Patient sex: M
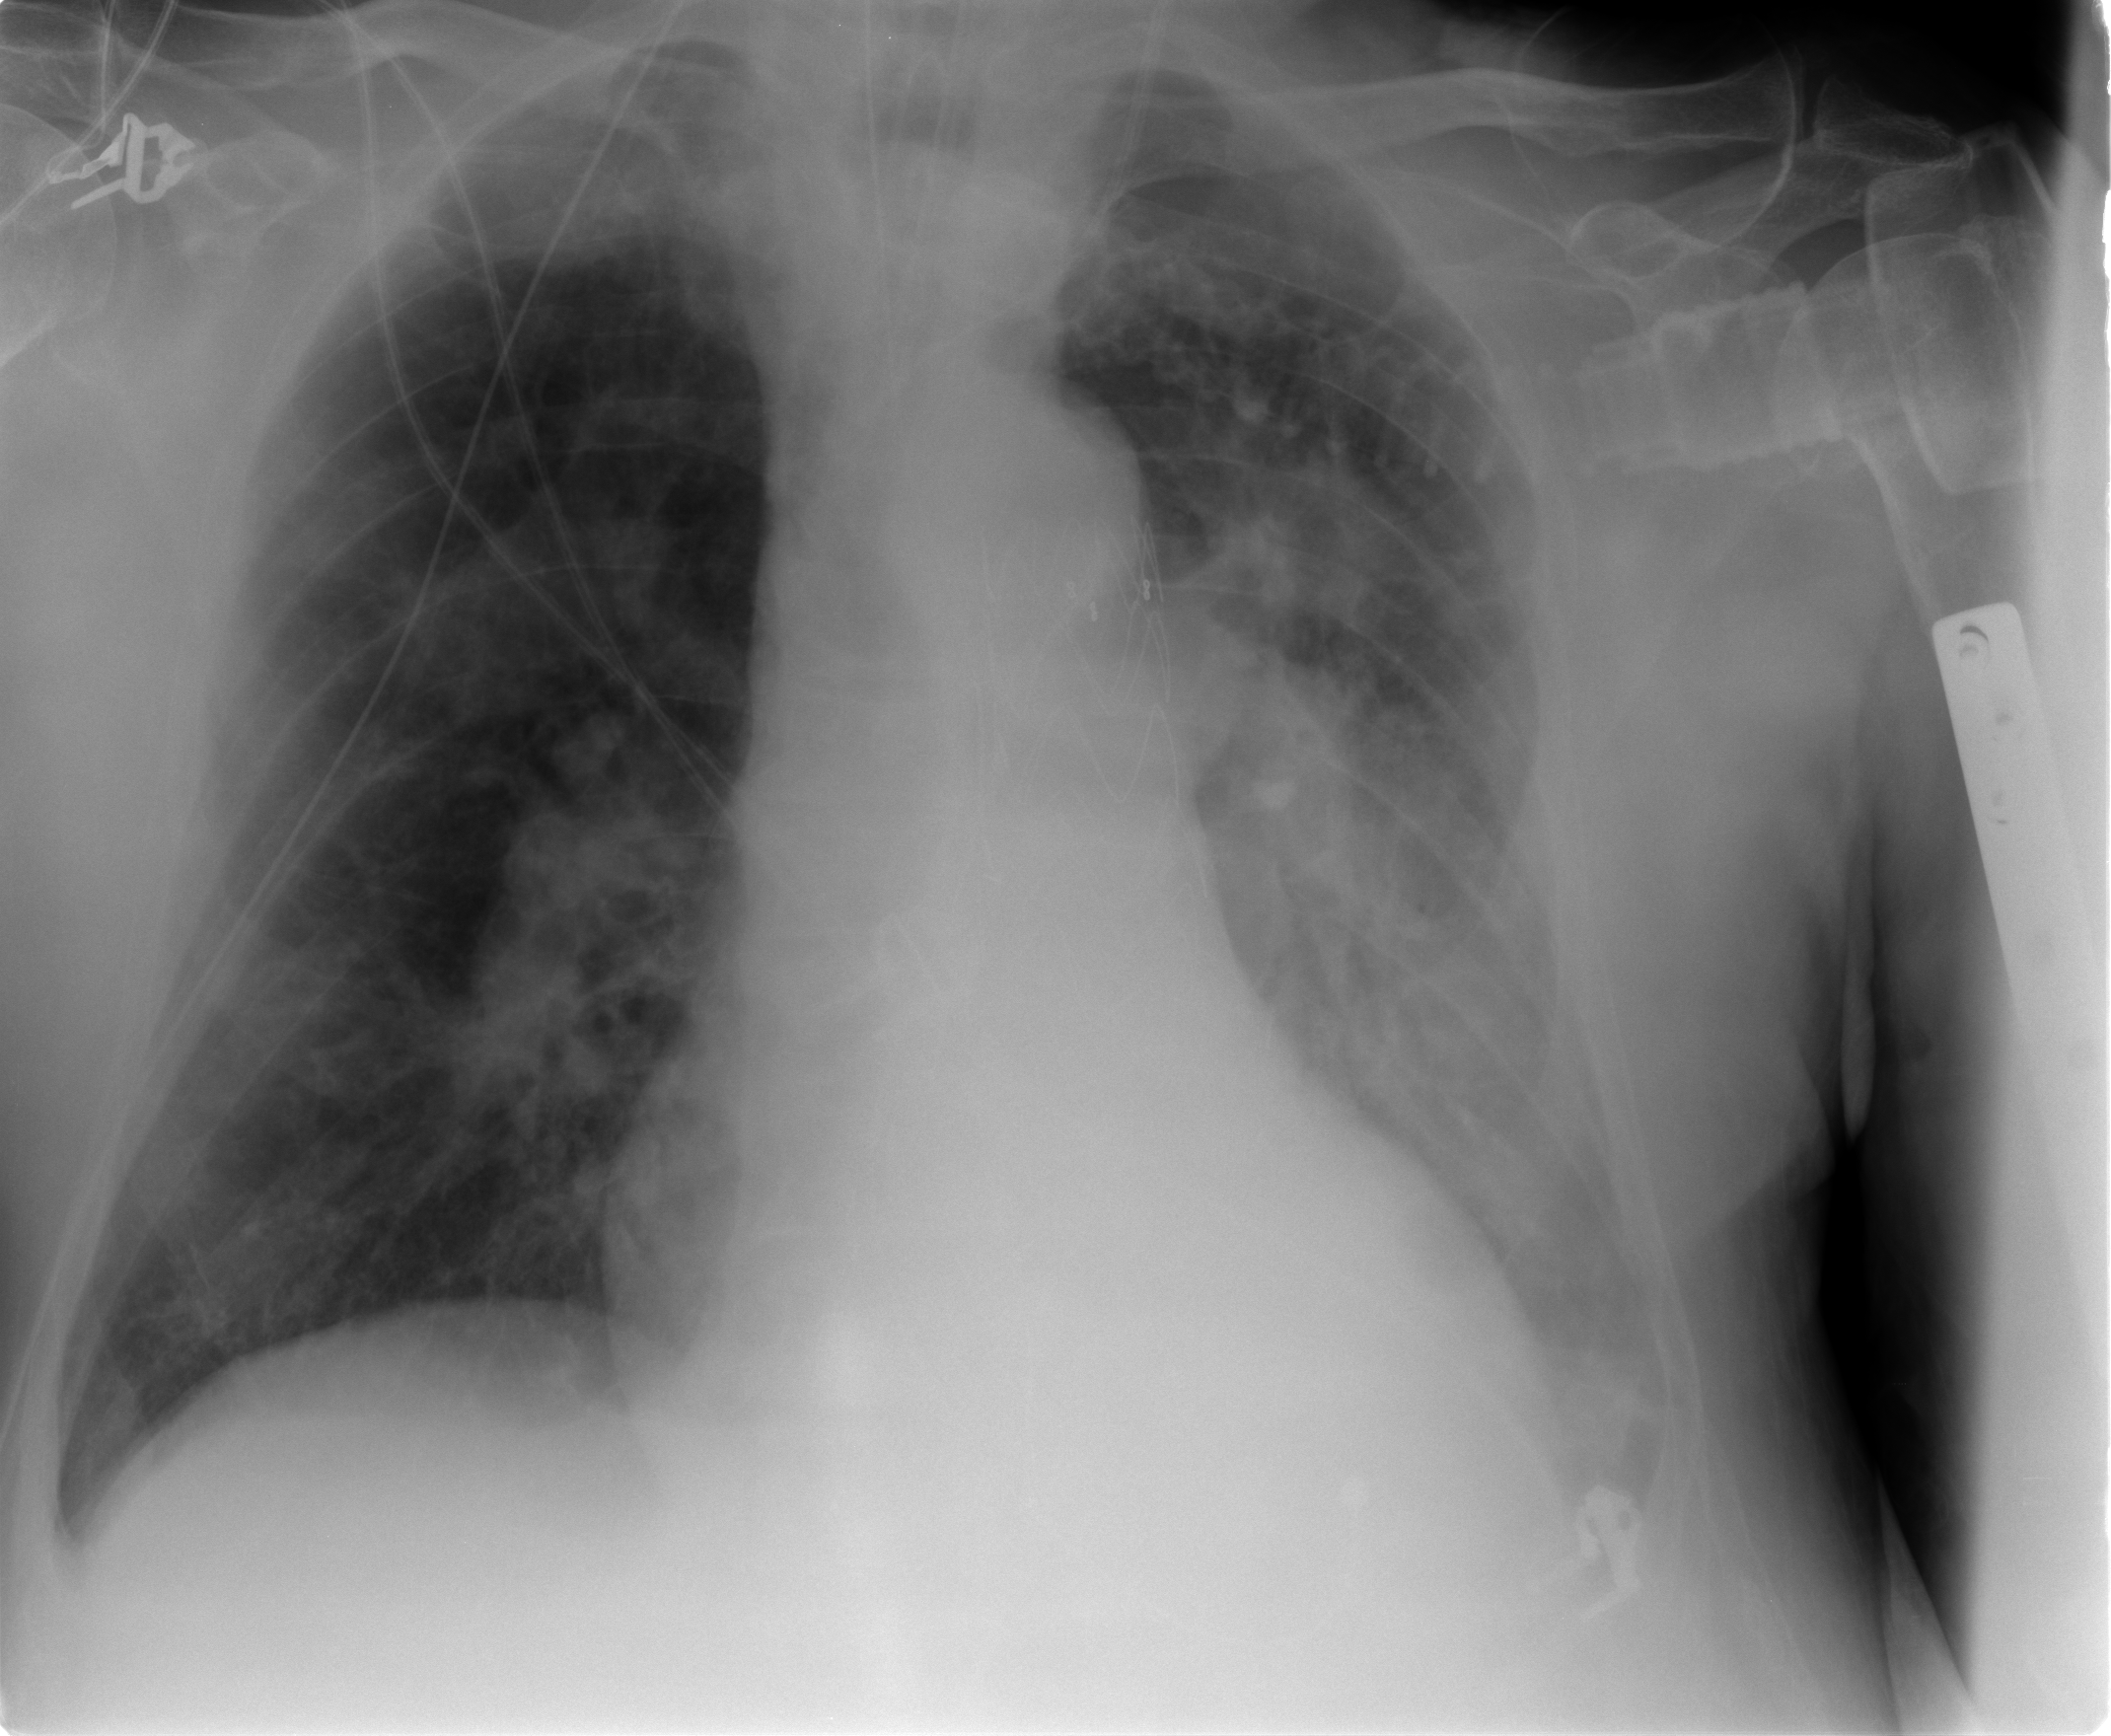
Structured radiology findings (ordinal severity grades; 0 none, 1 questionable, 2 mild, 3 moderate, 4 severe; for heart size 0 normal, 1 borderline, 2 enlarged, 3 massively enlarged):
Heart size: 2
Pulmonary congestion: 2
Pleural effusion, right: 1
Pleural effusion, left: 2
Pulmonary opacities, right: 2
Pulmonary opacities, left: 3
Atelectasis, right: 2
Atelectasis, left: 3